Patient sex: M
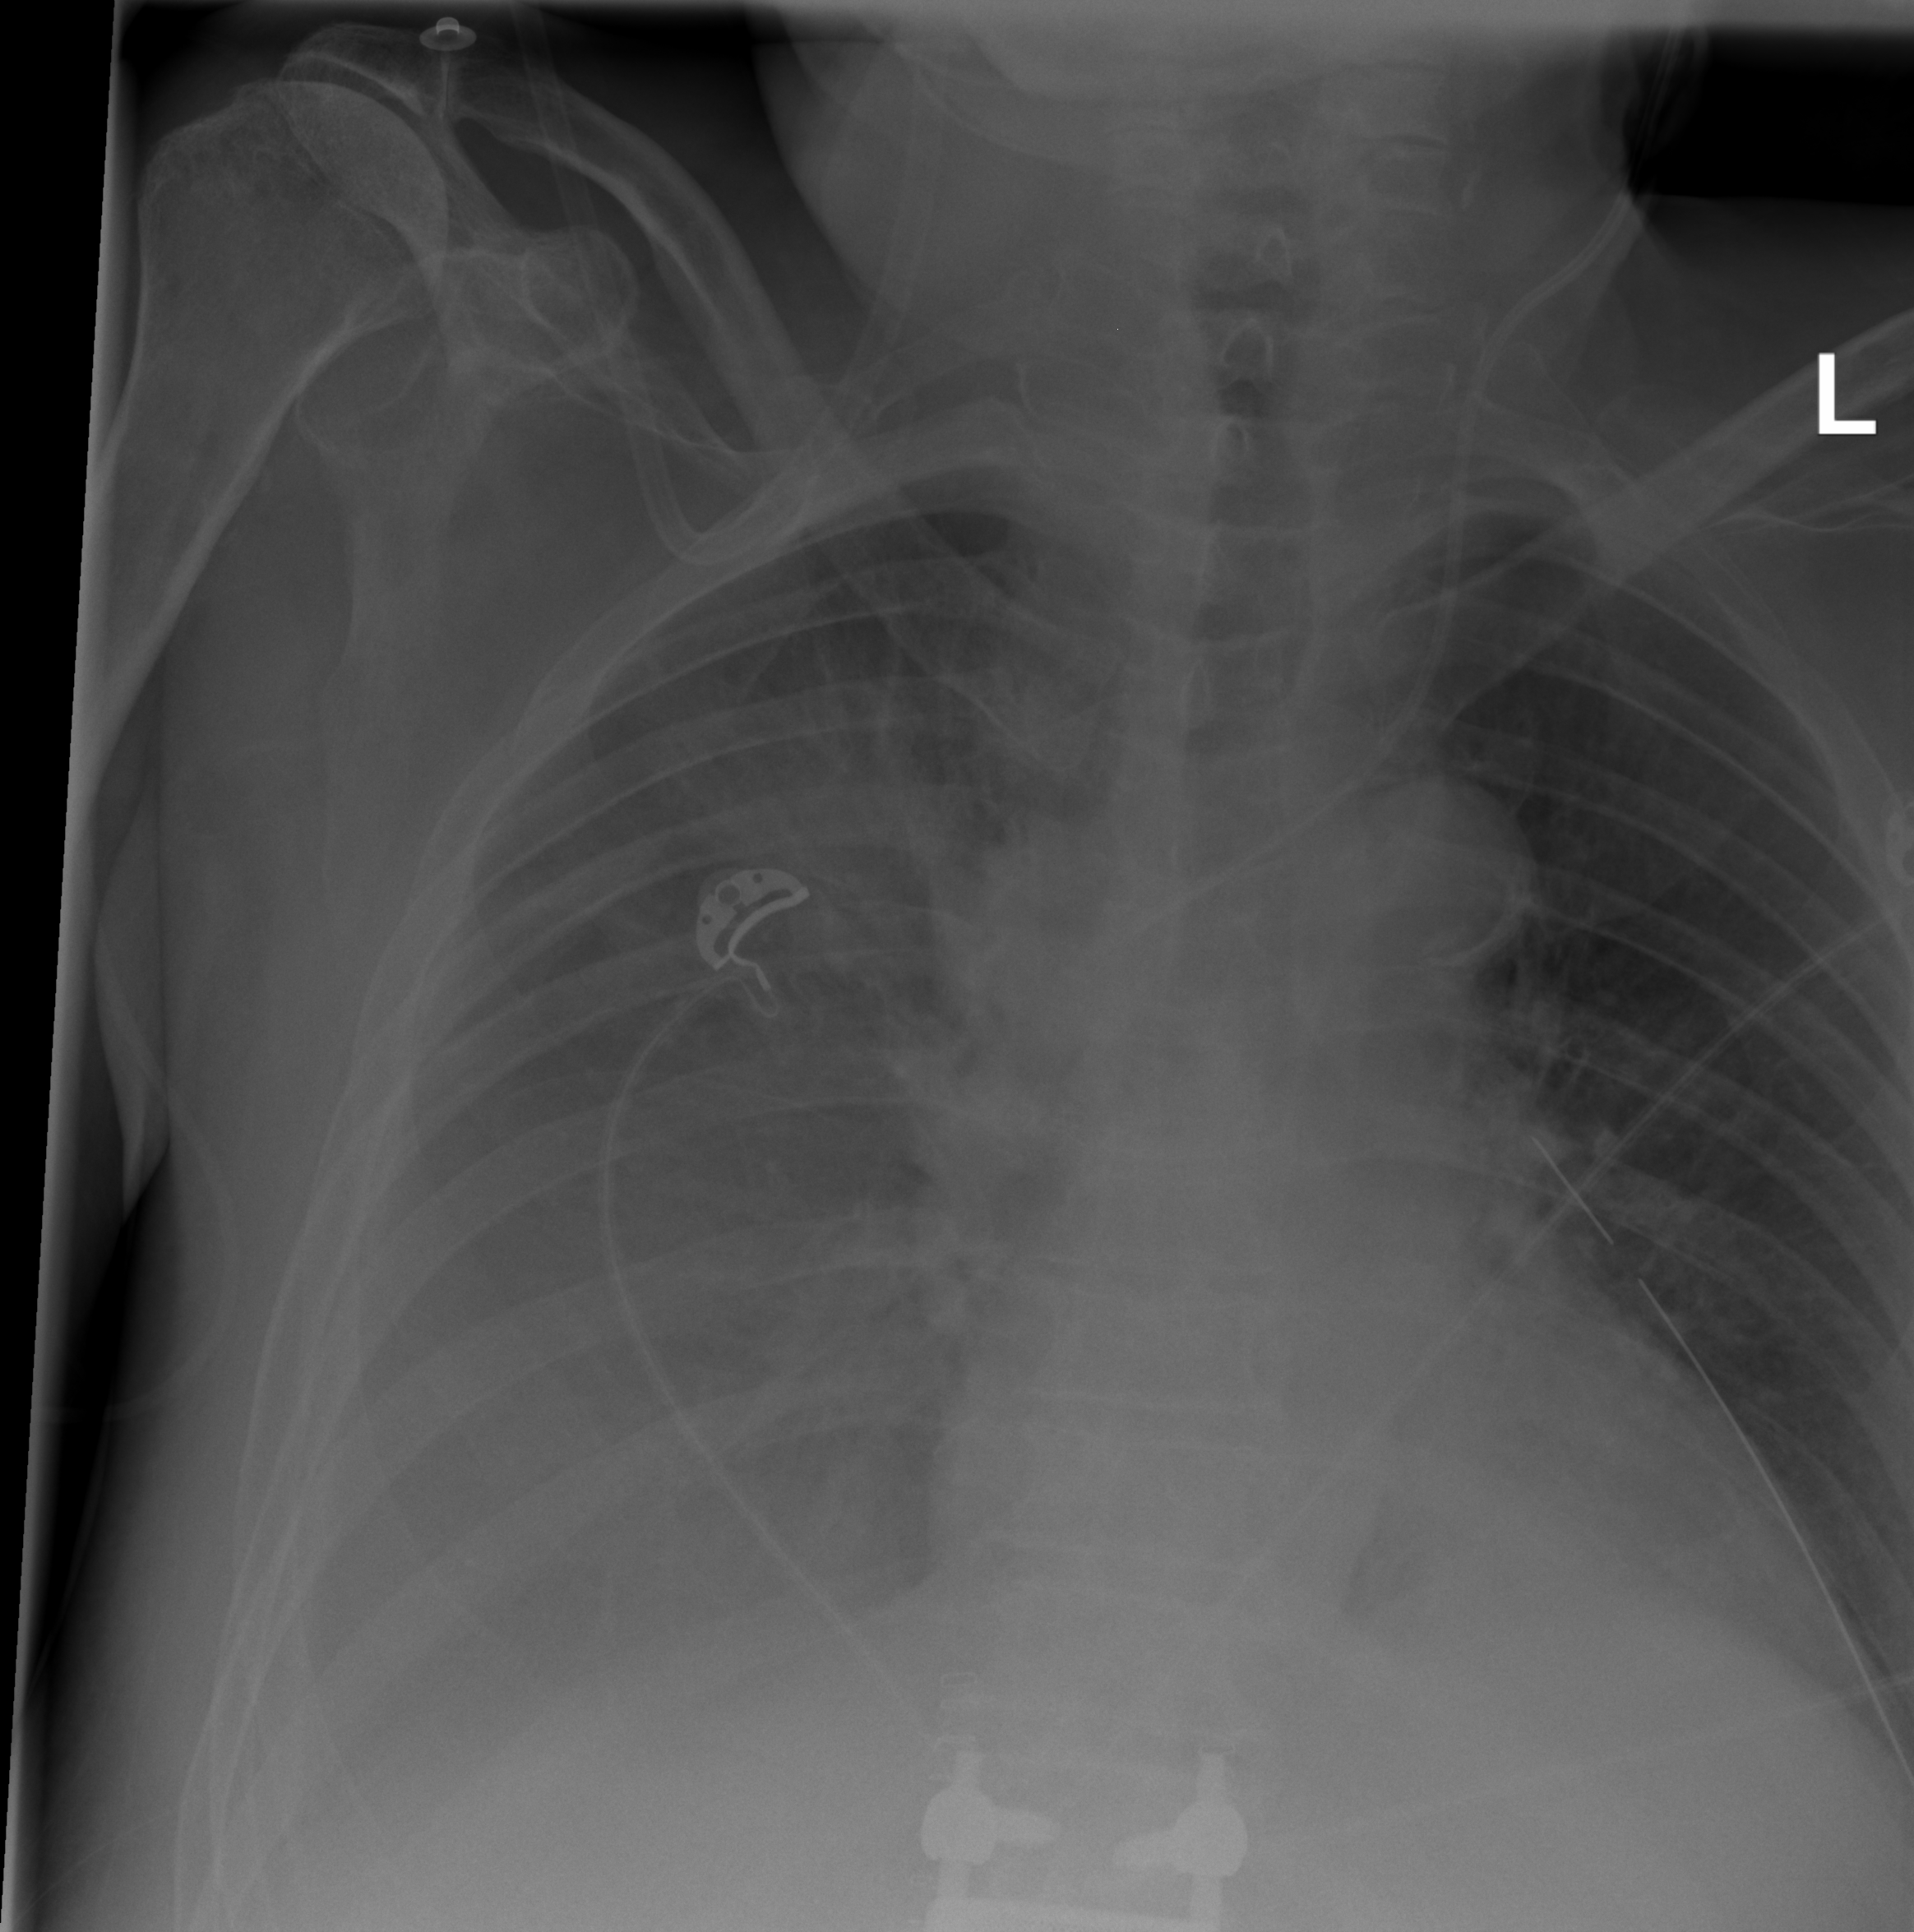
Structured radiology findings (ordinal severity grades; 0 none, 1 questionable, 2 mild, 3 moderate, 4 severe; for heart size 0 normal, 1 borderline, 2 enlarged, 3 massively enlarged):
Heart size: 0
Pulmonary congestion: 1
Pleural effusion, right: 3
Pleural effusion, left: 0
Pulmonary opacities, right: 2
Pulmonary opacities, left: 0
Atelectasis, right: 3
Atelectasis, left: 0